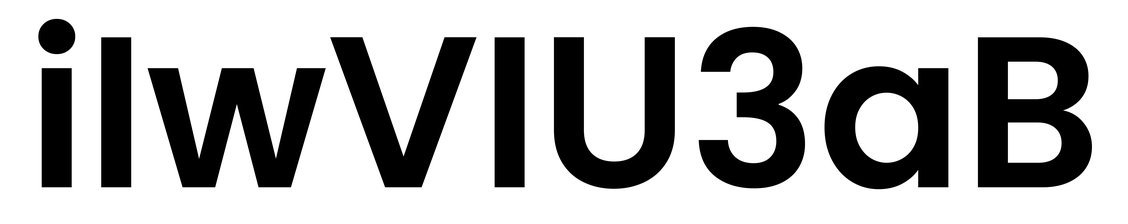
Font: Poppins-SemiBold